Field crop: tomato
Growth stage: 1
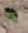
Species: solanum